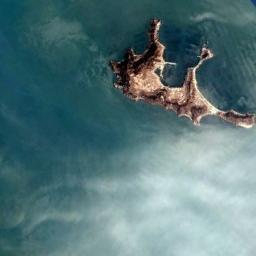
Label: island